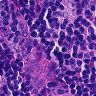
Metastatic tissue present: no